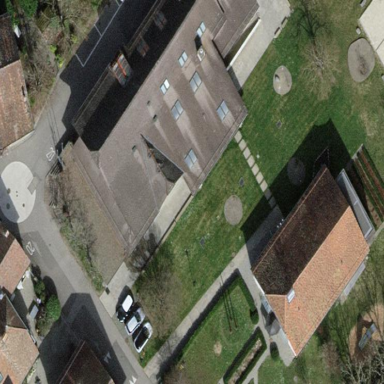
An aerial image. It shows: Community center building.